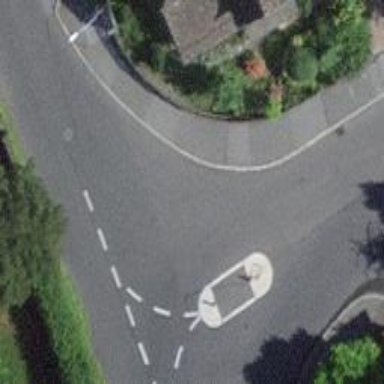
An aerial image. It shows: Kerb barrier.